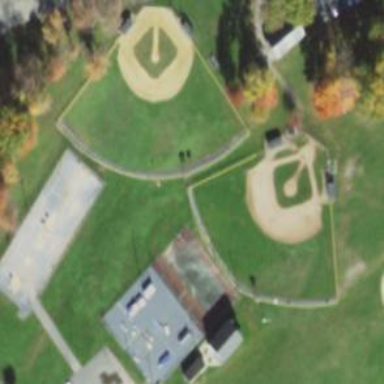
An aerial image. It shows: Baseball pitch for leisure land activities.